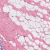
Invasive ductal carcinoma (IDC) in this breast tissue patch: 0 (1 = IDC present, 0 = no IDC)